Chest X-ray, PA view. Patient: 66 years old, sex M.
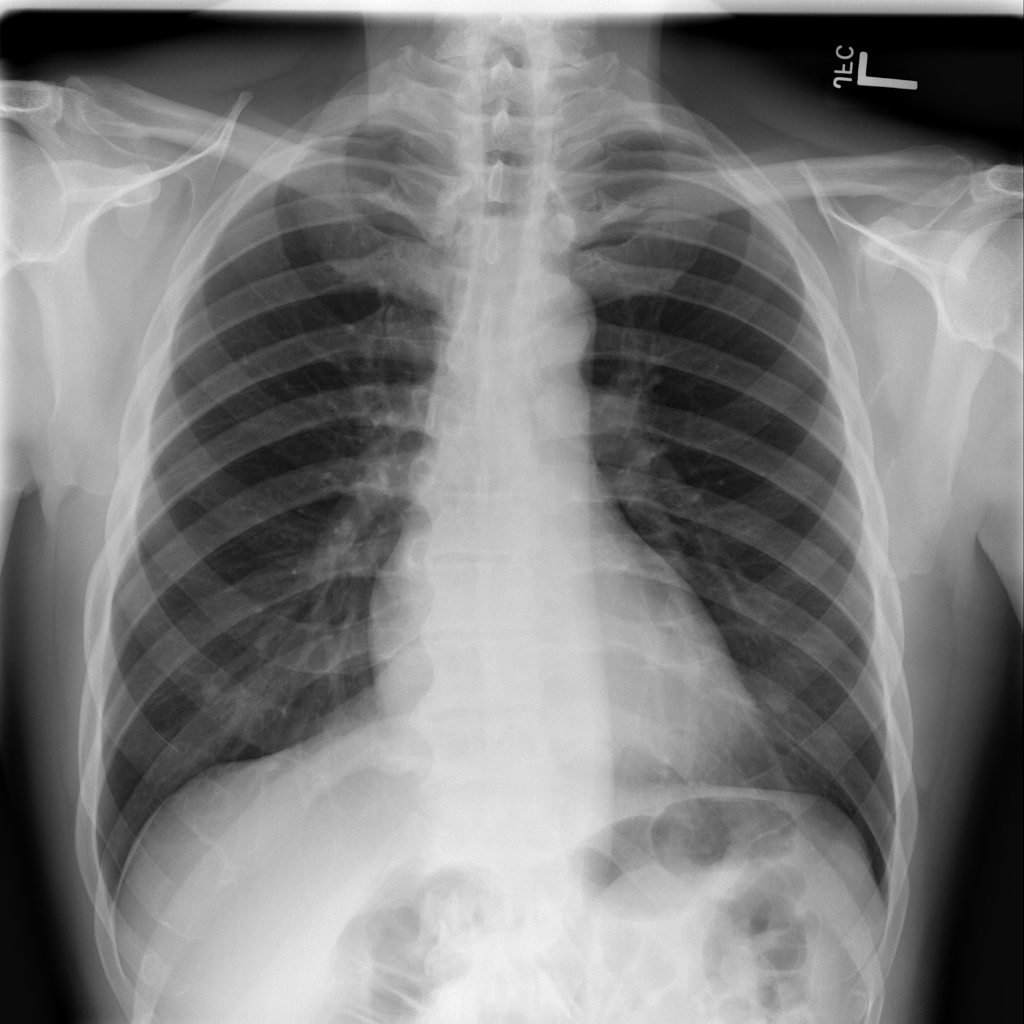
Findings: No Finding